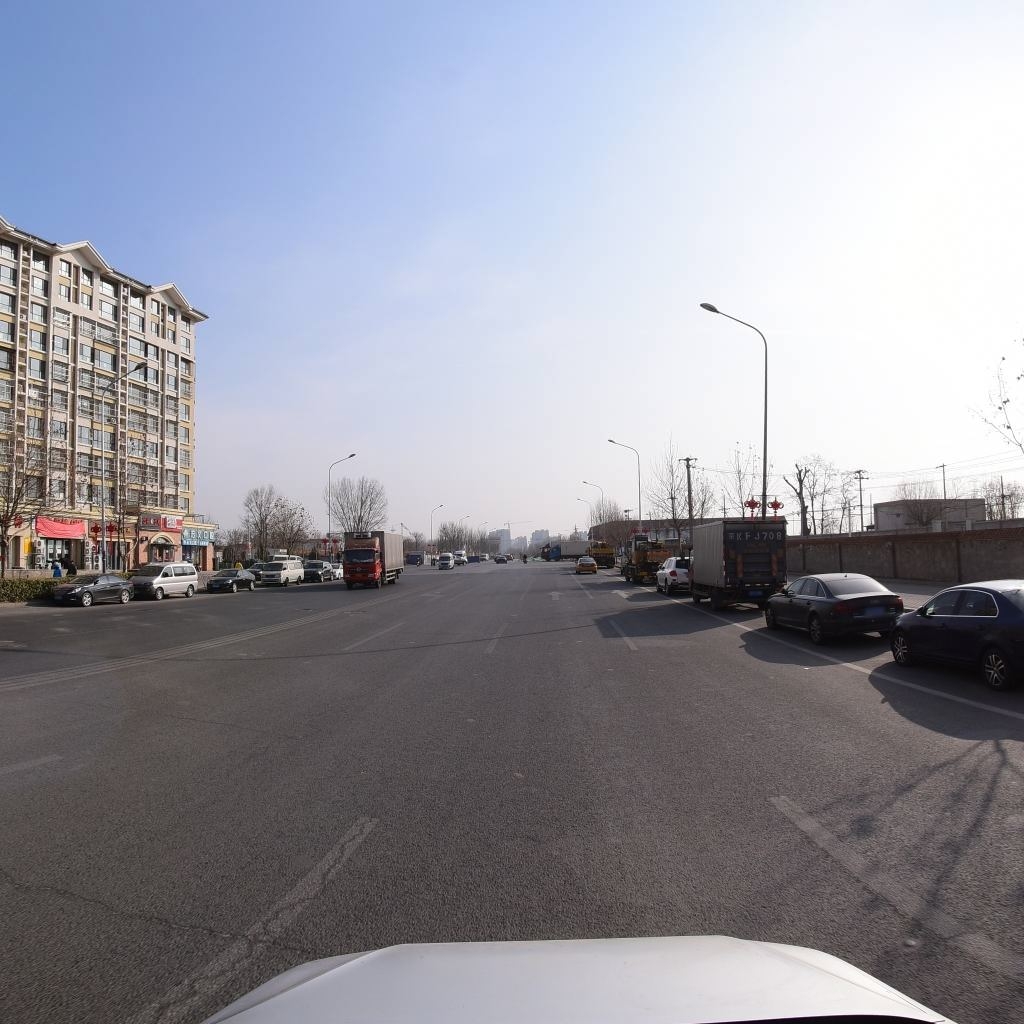
Region: Chaoyang
Road damage annotations: longitudinal crack, transverse crack, transverse crack